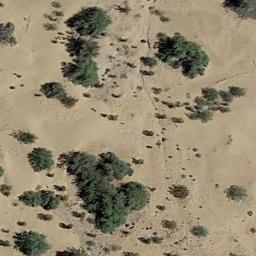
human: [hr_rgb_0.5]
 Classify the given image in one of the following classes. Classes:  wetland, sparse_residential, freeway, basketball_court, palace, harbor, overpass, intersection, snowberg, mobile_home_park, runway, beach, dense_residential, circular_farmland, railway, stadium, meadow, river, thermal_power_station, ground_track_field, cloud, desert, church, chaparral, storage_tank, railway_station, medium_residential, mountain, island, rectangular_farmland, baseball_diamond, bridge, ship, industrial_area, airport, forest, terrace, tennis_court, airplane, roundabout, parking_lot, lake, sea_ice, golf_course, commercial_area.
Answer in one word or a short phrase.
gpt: chaparral